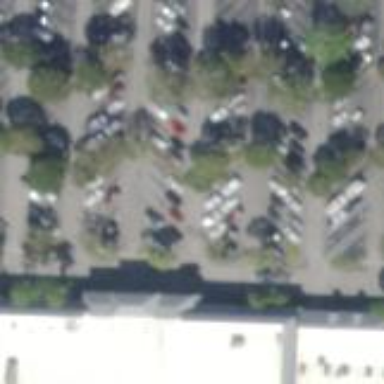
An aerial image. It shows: Parking area.